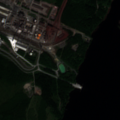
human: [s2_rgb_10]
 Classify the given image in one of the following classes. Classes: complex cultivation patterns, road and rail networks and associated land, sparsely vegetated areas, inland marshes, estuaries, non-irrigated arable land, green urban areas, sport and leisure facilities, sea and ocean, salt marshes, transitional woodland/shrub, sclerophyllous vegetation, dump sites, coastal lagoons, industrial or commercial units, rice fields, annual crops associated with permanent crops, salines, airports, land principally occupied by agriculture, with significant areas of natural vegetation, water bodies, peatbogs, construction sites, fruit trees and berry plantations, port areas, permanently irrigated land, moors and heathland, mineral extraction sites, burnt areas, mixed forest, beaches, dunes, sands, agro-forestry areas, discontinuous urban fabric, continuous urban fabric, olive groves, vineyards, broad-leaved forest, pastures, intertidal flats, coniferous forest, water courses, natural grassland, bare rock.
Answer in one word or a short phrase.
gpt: mineral extraction sites, broad-leaved forest, mixed forest, water bodies